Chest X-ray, AP view. Patient: 23 years old, sex M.
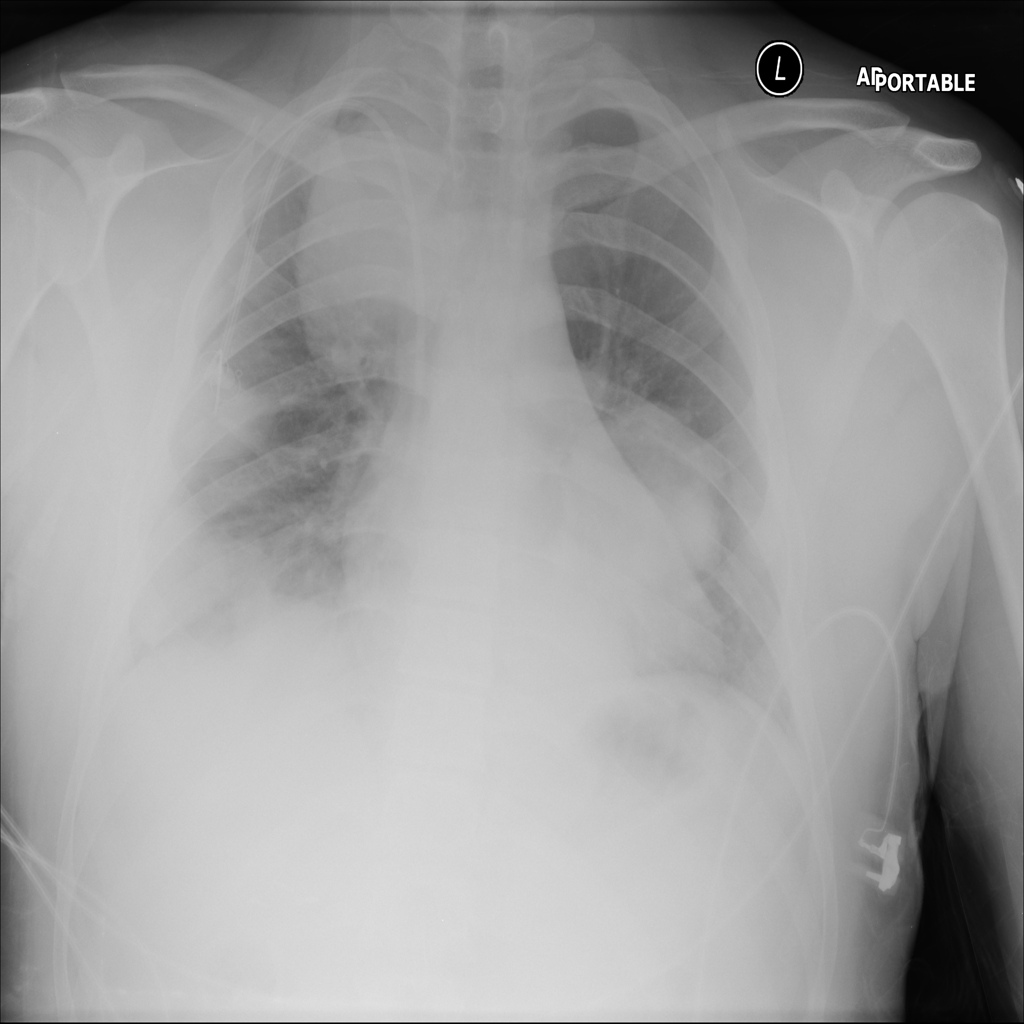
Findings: Mass